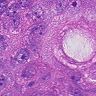
Metastatic tissue present: yes